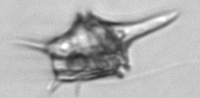
Label: Amylax